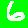
Digit: 6